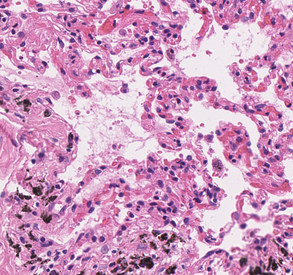
Tumor epithelial tissue: no
Tumor-associated stroma tissue: no
Normal tissue: yes